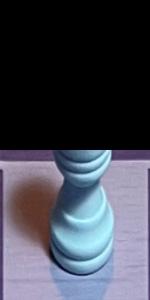
Label: Rook_White